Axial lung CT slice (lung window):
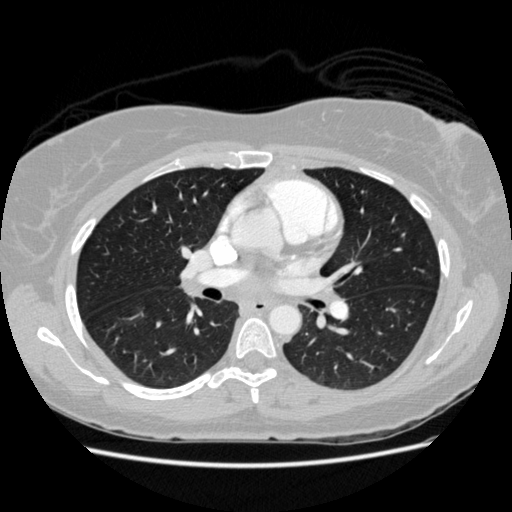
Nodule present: no